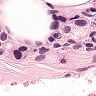
Metastatic tissue present: yes